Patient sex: M
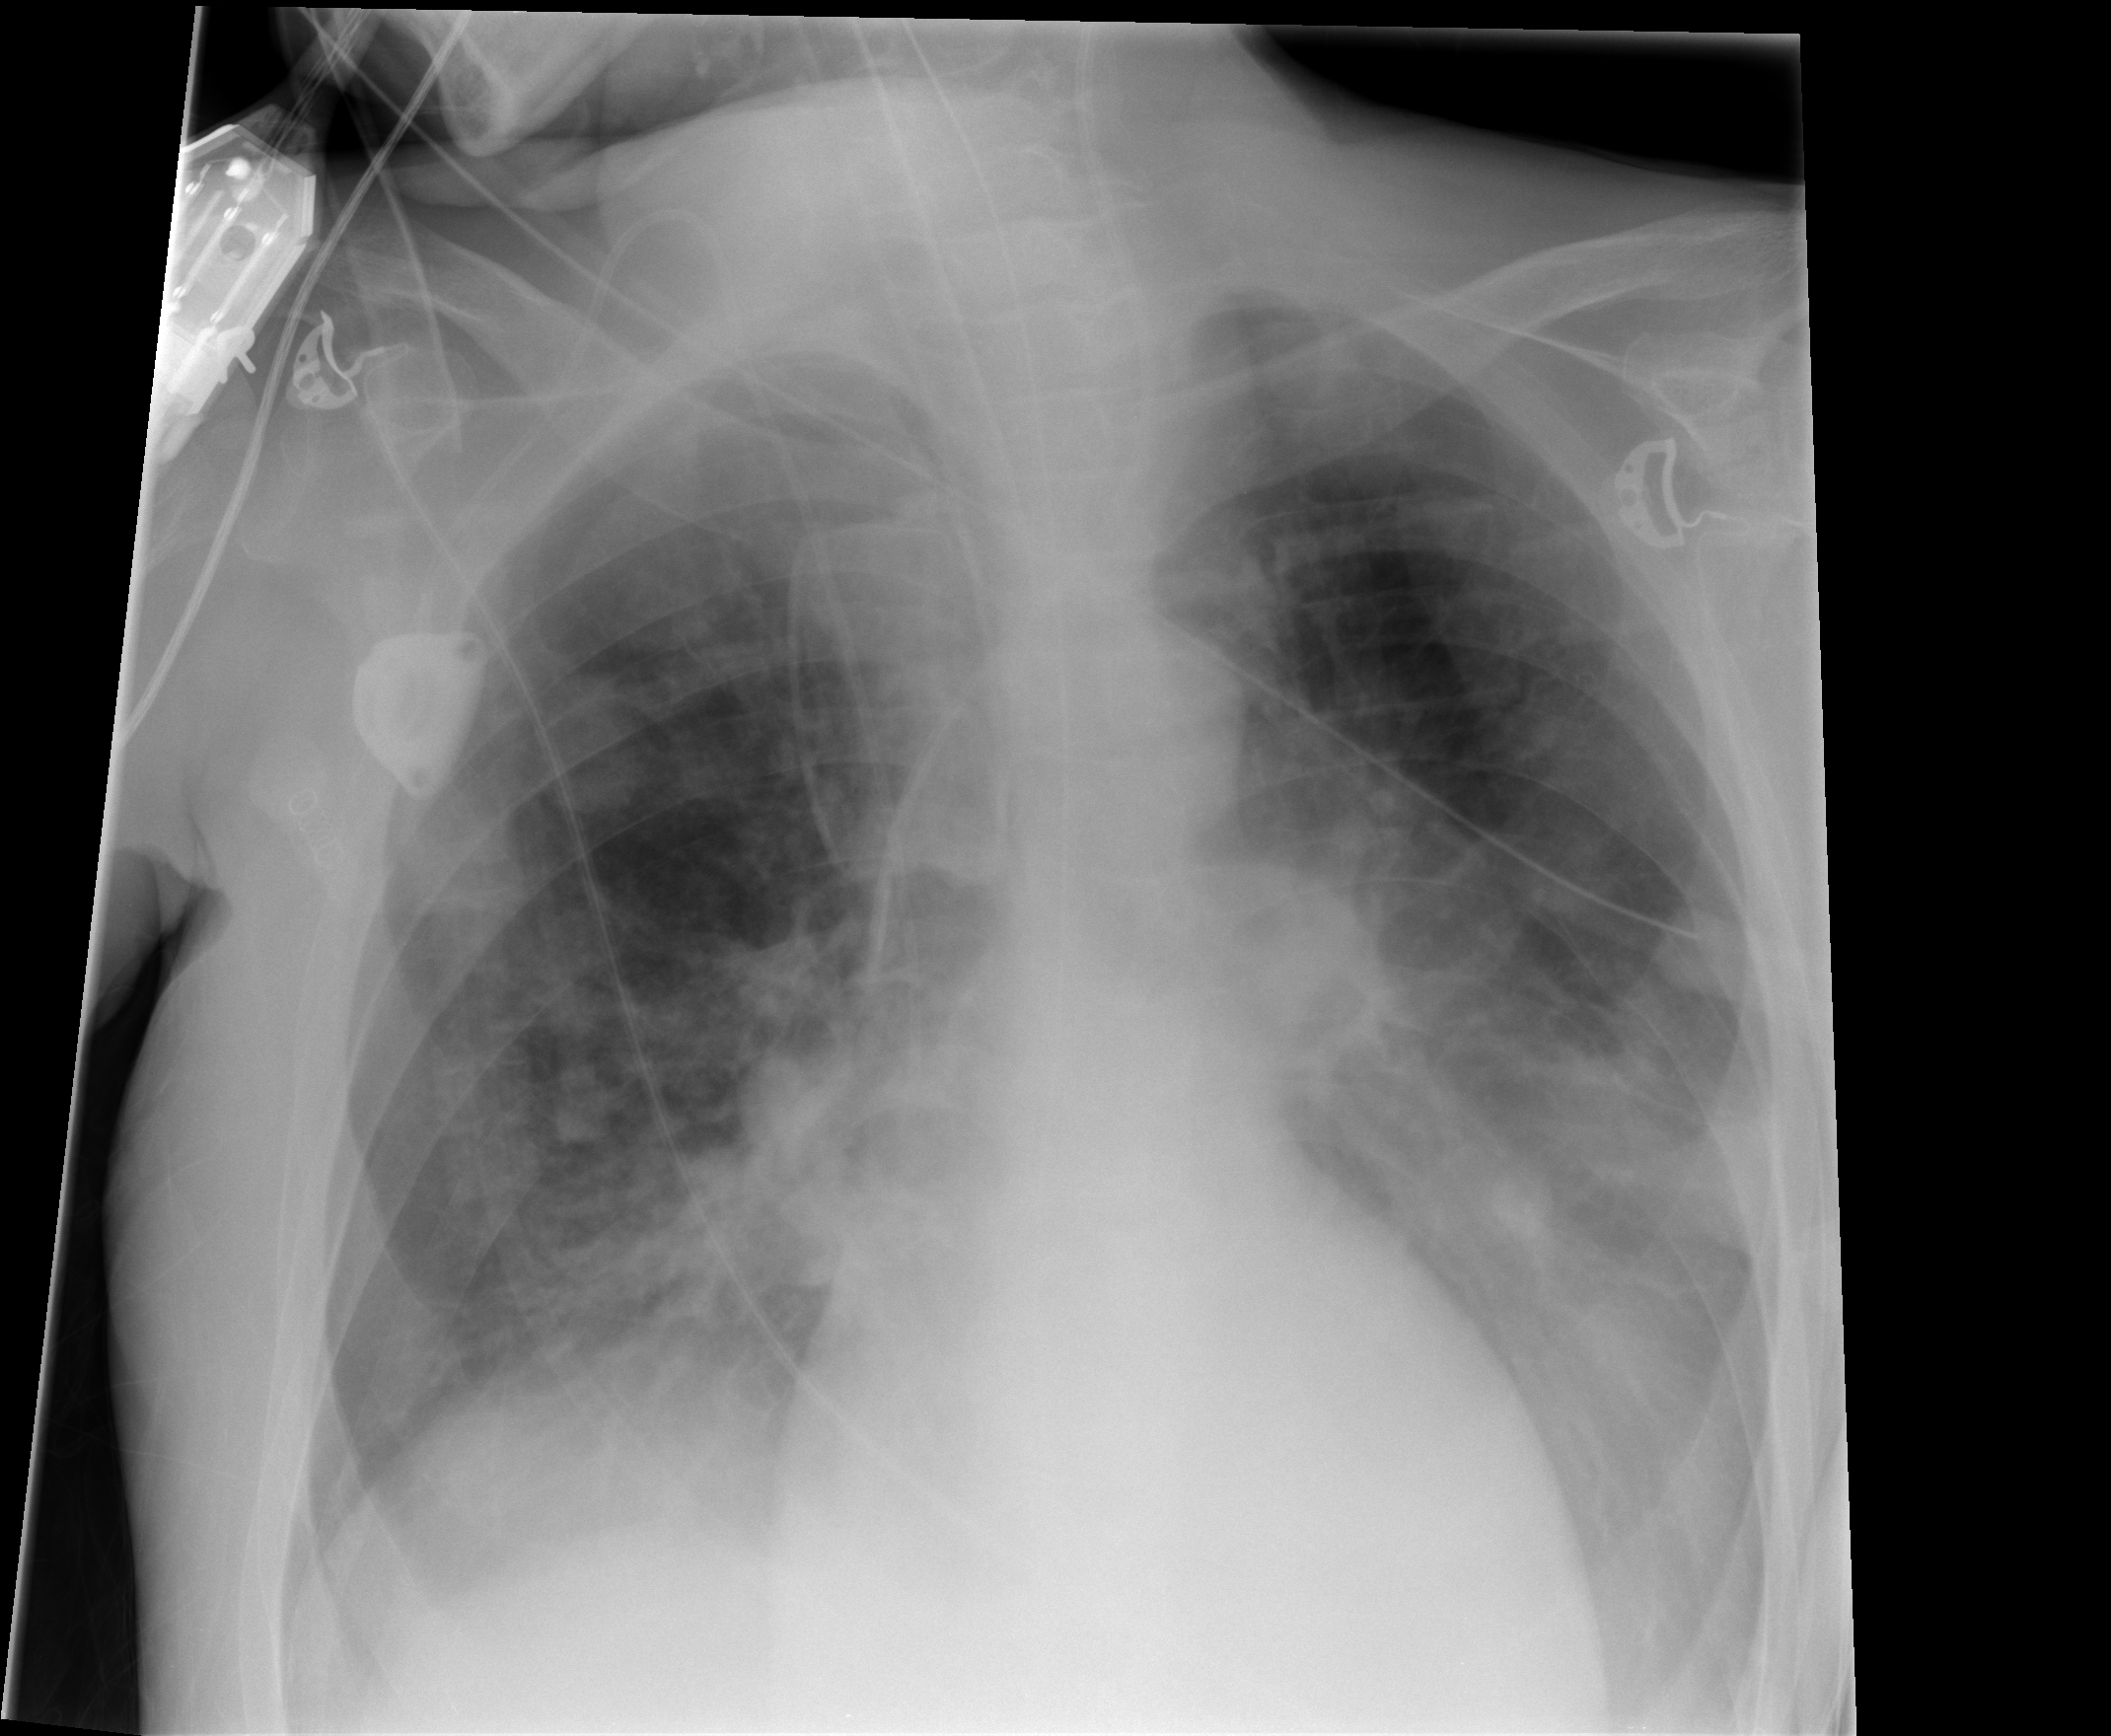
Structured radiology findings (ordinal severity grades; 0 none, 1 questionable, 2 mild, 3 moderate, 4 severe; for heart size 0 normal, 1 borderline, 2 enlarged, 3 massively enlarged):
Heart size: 0
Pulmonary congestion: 0
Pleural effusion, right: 0
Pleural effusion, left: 0
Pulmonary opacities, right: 0
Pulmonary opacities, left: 0
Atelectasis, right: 2
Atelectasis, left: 2